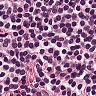
Metastatic tissue present: no